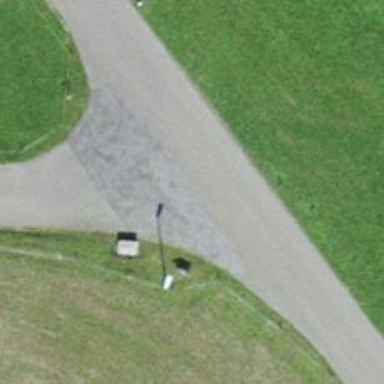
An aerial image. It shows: Guidepost providing information.